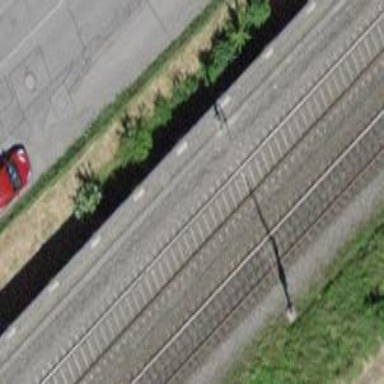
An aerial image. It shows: Single railway track with electrified contact line.